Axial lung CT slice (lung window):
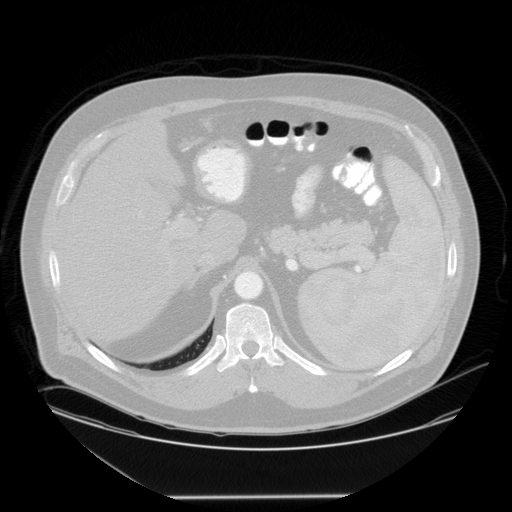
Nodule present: no